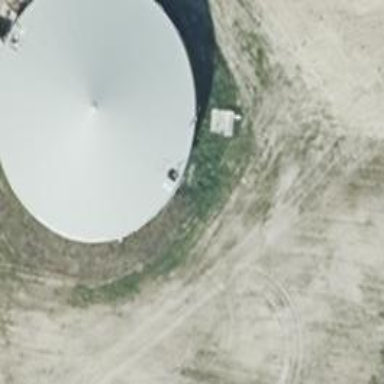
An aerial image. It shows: Building with grey storage tank.